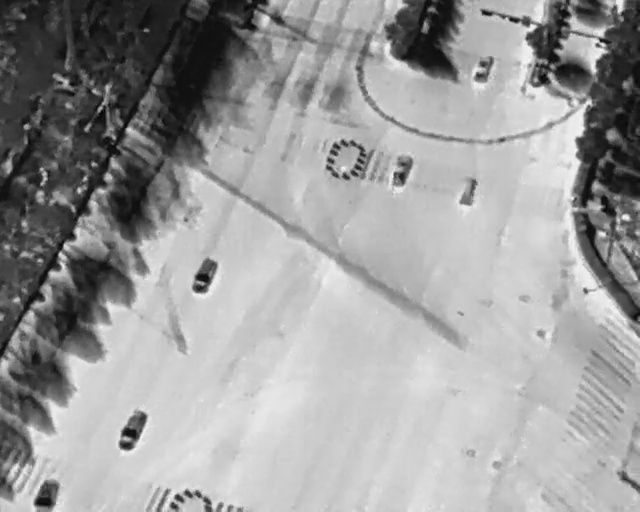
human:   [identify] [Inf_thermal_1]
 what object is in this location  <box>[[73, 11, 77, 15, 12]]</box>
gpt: <ref>1 small car at the top right</ref>

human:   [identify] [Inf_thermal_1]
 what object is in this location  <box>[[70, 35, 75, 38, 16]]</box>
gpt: <ref>1 small car at the right</ref>

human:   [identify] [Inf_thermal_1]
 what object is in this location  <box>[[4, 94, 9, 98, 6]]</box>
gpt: <ref>1 small car at the bottom left</ref>

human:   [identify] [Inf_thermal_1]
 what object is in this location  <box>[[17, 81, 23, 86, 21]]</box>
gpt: <ref>1 medium car at the bottom left</ref>